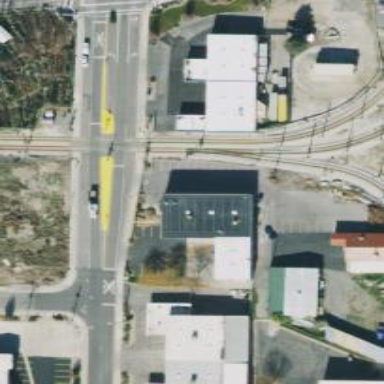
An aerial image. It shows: Railway crossing.